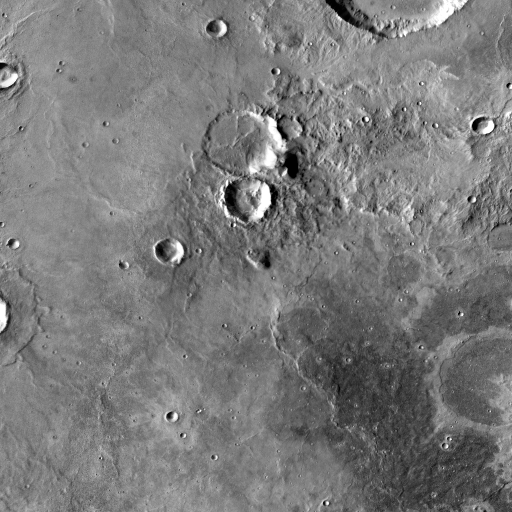
Crater classes present: Background, Other, Layered, Buried